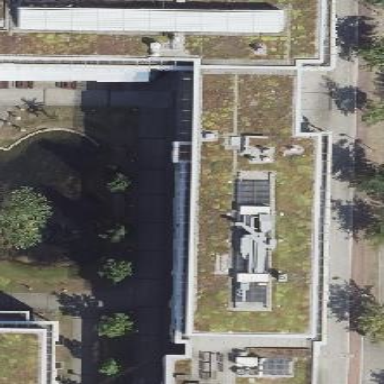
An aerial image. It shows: Building with flat roof covered in grass.